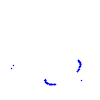
Particle: proton